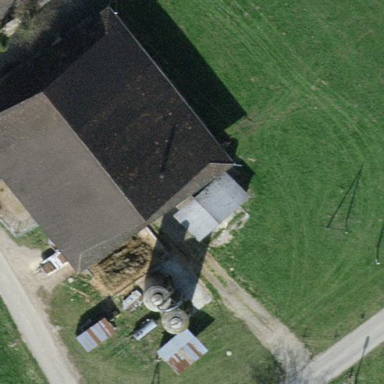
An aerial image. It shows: Gabled roof on farm auxiliary building.